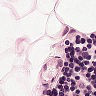
Metastatic tissue present: no